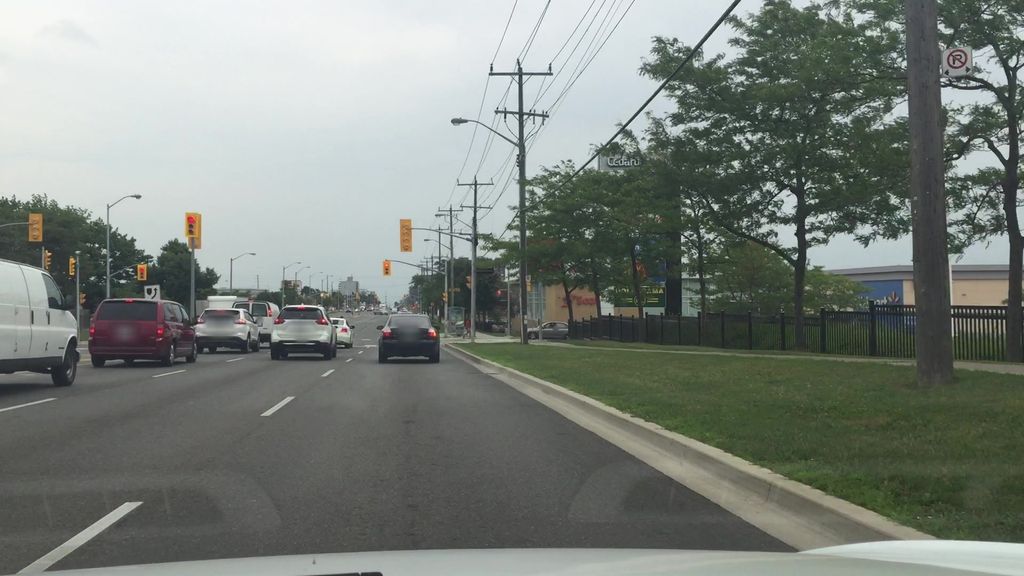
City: toronto